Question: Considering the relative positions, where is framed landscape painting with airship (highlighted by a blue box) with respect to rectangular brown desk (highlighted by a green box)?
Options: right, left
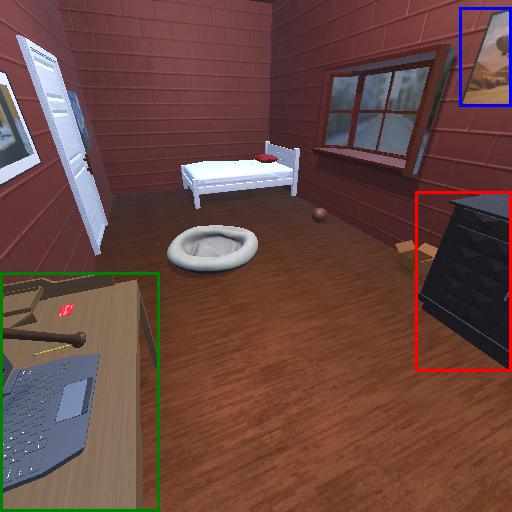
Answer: right